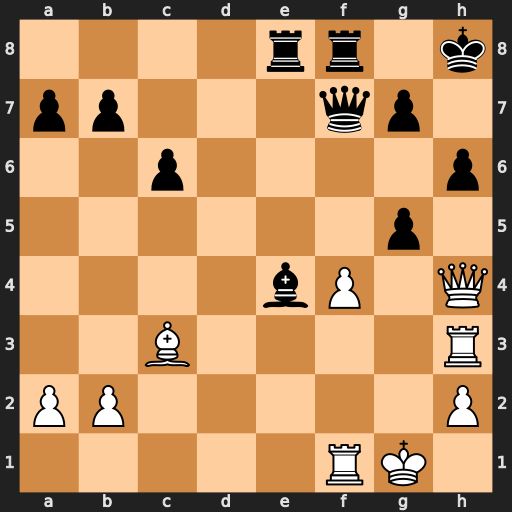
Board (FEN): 4rr1k/pp3qp1/2p4p/6p1/4bP1Q/2B4R/PP5P/5RK1
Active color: w
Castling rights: -
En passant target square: -
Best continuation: Qxh6+ Kg8 Qh8#